Question: In my current project, a method I don't control sends me an object of this type:
'''
public class SampleClass
{
public SampleClass();
public int ID { get; set; }
public List<SampleClass> Items { get; set; }
public string Name { get; set; }
public SampleType Type { get; set; }
}
public enum SampleType
{
type1,
type2,
type3
}
'''
I display those data in a 'TreeView', but I would like to display only the path ending with 'SampleClass' objects having their 'Type' property set to 'type3', no matter the depth of this leaf.
I have absolutely no clue on how to do that, can someone help me ?
Thanks in advance !
# Edit
To explain the problem I meet with the solutions proposed by Shahrooz Jefri and dasblinkenlight, here is a picture. The left column is the original data, without filtering, and the right one is the data filtered. Both methods provide the same result.
In red is the problem.

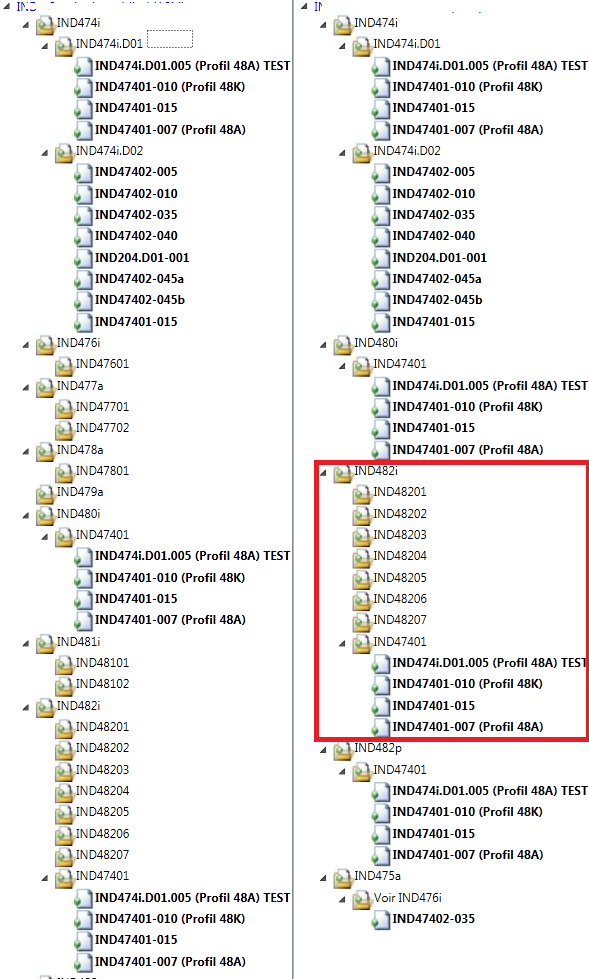
Answer: Try this approach:
'''
static bool ShouldKeep(SampleClass item) {
return (item.Type == SampleType.type3 && item.Items.Count == 0)
|| item.Items.Any(ShouldKeep);
}
static SampleClass Filter(SampleClass item) {
if (!ShouldKeep(item)) return null;
return new SampleClass {
Id = item.Id
, Name = item.Name
, Type = item.Type
, Items = item.Items.Where(ShouldKeep).Select(x=>Filter(x)).ToList()
};
}
'''
The above code assumes that 'Items' of leaves are empty lists, rather than 'null's.